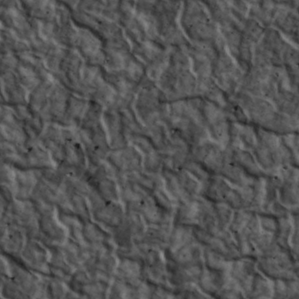
Label: non_frost